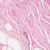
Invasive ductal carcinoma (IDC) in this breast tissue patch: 0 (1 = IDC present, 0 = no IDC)